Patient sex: M
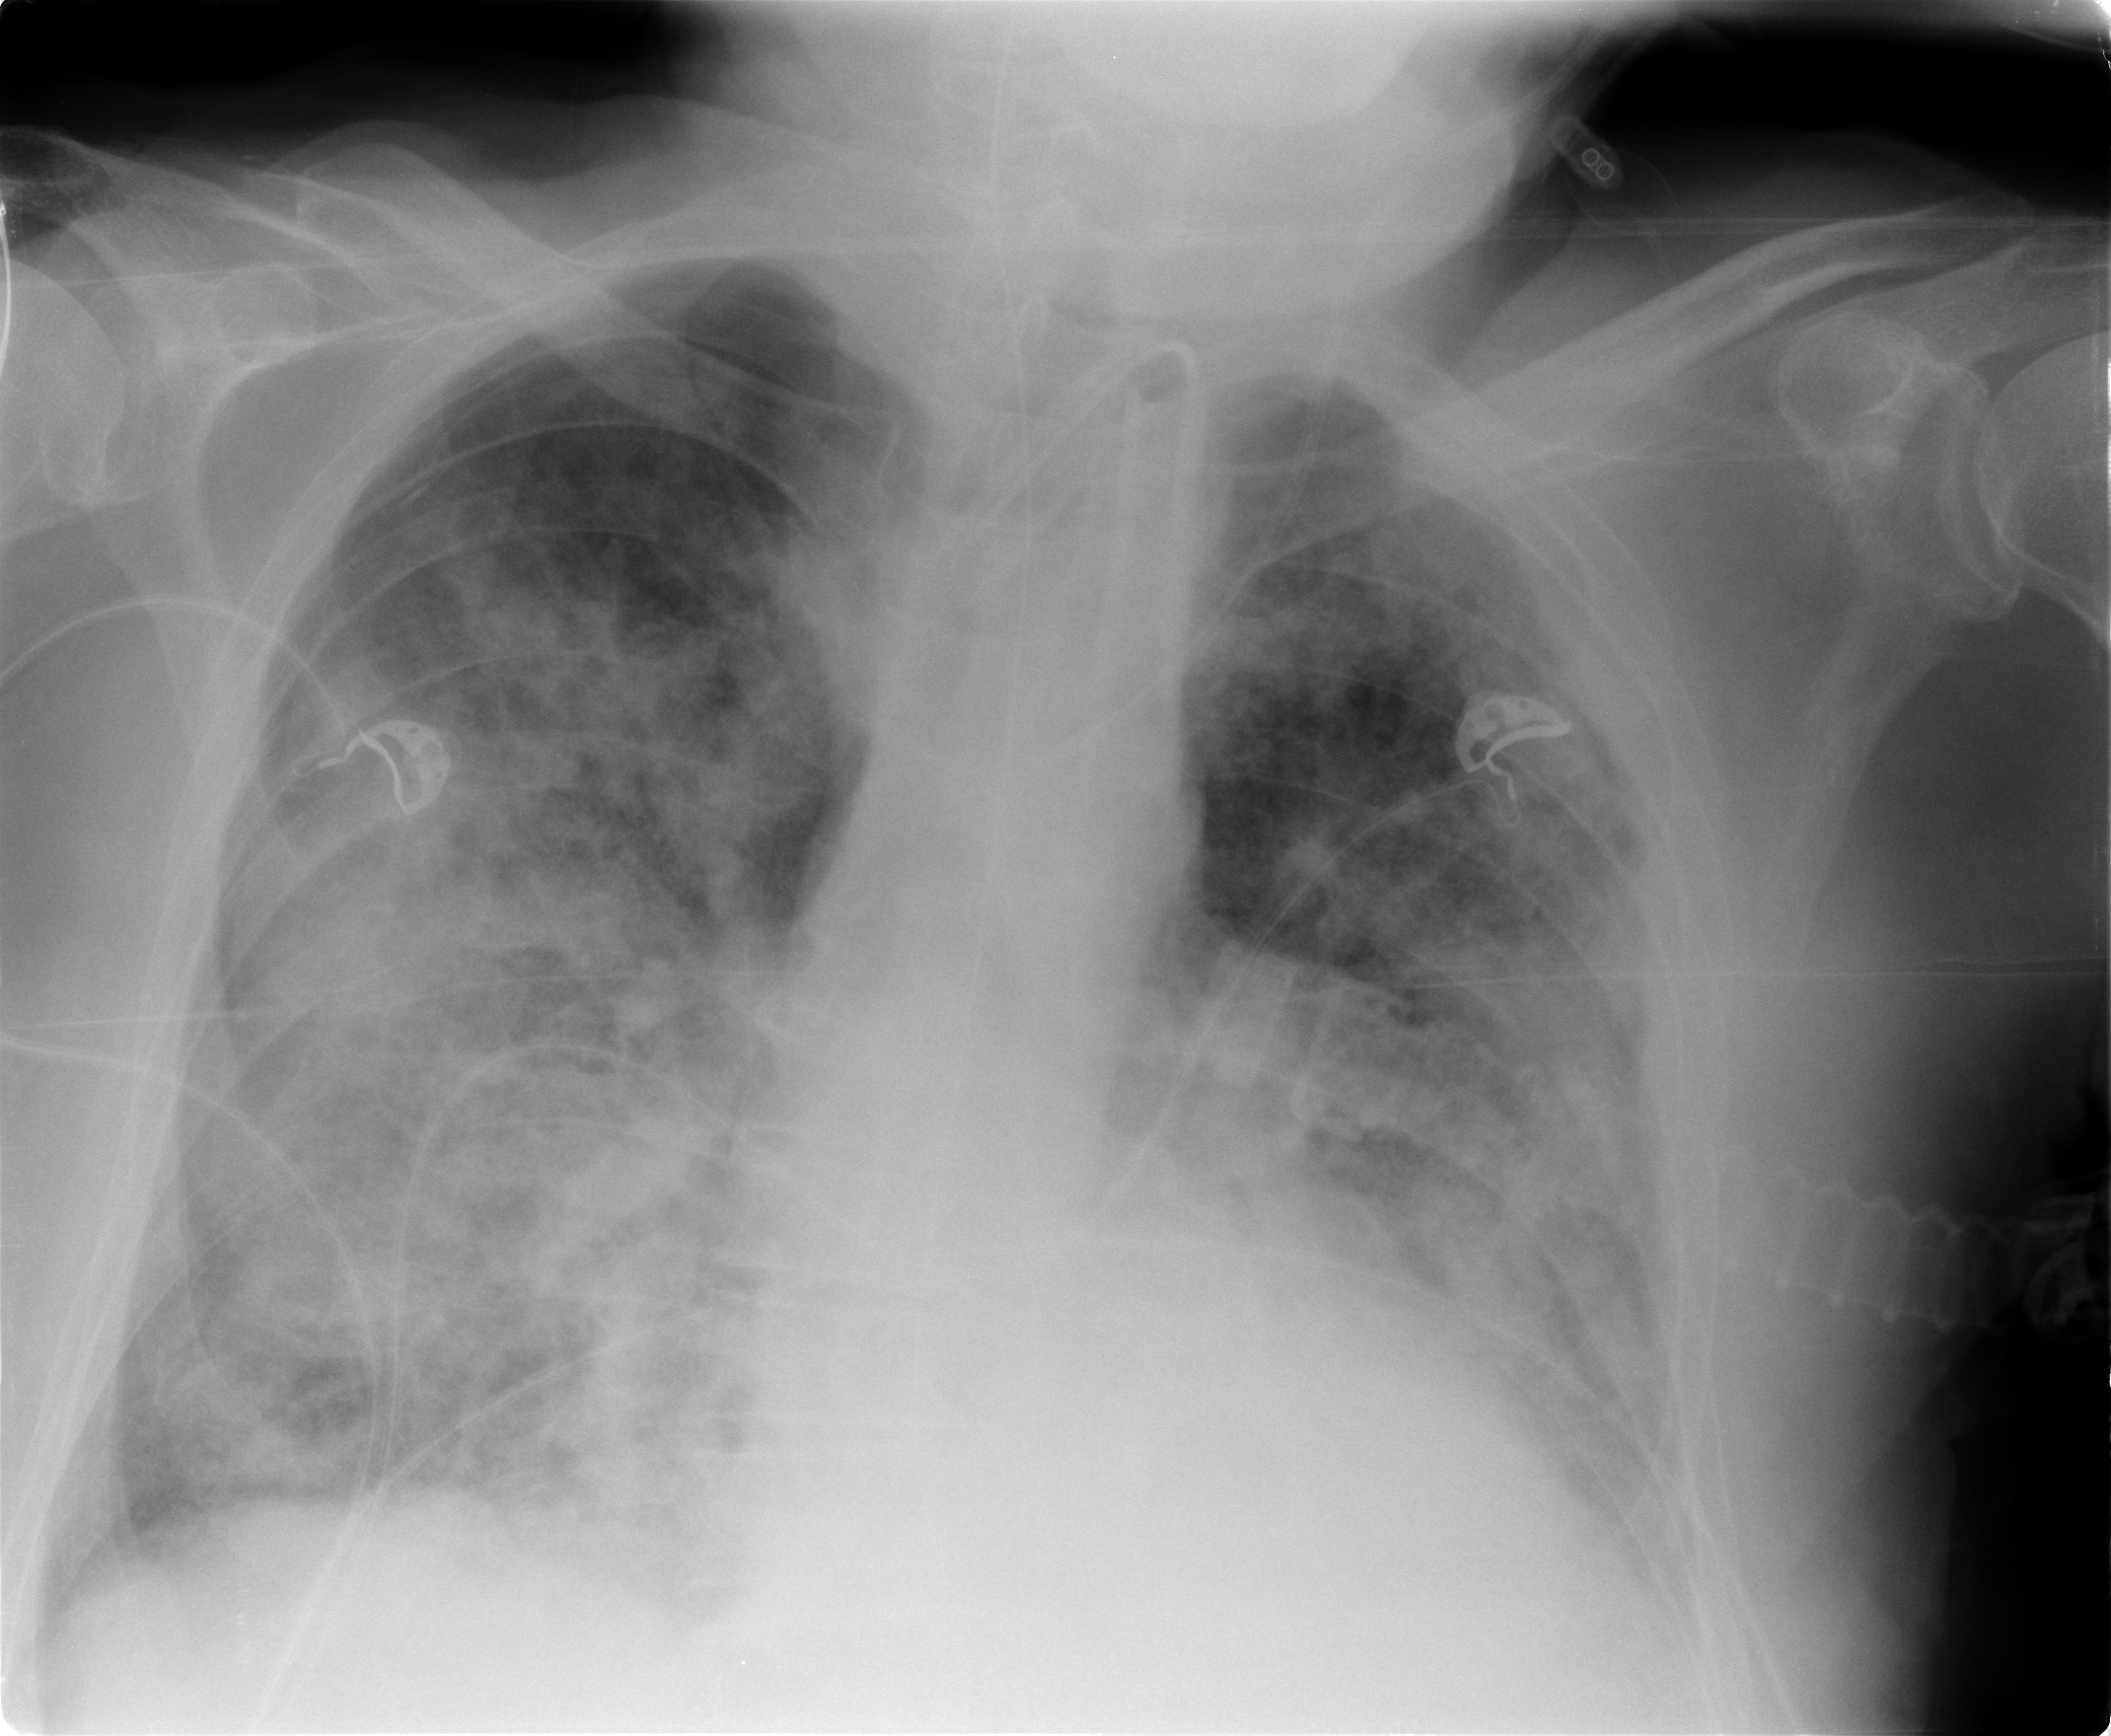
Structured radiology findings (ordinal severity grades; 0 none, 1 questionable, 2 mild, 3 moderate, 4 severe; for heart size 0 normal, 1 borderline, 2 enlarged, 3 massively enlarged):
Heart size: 0
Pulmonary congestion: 1
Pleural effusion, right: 1
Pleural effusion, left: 2
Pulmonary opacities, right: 3
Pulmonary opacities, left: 3
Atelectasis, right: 2
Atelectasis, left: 2